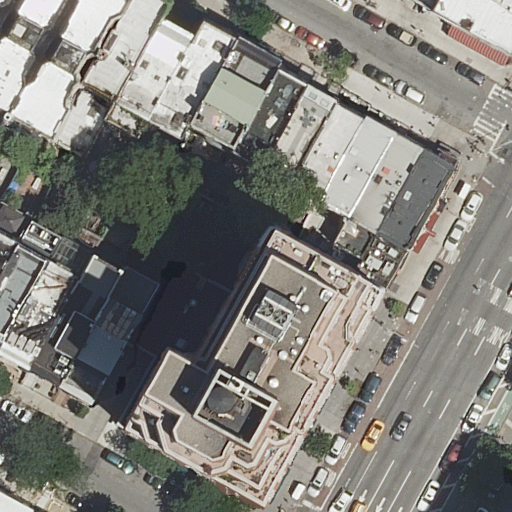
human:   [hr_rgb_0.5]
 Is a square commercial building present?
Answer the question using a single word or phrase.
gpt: no

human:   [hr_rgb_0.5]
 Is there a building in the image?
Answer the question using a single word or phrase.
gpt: yes

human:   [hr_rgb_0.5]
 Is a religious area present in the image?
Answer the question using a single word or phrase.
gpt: no

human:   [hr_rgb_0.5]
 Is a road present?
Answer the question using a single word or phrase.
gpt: yes

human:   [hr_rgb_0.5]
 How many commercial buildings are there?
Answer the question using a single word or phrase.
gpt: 0

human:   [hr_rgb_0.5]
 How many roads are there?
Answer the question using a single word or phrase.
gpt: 6

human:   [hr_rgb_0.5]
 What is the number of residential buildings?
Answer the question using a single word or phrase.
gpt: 23

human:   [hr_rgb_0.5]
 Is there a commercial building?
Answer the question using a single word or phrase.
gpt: no

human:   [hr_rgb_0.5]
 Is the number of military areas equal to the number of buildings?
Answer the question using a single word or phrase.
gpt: no

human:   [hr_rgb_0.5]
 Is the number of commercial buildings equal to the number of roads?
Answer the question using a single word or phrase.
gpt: no

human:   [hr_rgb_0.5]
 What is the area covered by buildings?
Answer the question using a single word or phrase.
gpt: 4429m2

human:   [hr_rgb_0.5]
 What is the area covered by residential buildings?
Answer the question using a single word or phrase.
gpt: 4429m2

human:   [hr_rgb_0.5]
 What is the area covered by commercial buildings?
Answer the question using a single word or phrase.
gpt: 0m2

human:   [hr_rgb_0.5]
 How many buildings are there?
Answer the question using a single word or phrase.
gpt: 23

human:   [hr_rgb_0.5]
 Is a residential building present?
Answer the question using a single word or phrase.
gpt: yes

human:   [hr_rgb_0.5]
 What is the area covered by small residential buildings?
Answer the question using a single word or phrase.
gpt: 194m2

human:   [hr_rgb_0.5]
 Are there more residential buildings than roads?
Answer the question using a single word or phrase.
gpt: yes

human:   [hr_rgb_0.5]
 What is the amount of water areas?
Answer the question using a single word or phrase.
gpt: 0

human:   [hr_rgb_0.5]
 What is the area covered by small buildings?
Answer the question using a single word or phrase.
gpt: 194m2

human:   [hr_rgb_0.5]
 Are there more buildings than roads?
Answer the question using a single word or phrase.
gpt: yes

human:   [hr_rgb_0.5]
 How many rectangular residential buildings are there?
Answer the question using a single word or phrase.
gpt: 18

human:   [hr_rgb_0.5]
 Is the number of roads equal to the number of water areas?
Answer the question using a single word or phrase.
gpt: no

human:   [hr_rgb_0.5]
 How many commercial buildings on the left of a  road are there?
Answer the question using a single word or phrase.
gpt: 0

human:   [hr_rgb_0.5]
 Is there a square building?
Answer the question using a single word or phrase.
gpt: no

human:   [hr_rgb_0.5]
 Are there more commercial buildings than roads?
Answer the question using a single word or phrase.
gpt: no

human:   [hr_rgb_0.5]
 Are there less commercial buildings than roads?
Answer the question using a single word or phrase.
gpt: yes

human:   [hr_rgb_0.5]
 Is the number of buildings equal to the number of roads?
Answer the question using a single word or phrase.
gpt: no

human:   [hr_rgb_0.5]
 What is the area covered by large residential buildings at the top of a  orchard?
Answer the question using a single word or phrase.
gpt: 0m2

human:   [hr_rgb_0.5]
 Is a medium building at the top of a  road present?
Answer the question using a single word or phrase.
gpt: yes

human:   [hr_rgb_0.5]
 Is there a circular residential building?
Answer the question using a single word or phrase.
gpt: no

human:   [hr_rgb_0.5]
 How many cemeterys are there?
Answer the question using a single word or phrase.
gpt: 0

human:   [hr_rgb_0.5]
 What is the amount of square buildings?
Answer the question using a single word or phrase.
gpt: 0

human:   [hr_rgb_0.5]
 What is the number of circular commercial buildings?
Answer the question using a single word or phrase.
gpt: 0

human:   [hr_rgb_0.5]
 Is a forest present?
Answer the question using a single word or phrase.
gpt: no

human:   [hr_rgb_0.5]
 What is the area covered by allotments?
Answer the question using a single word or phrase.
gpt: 0m2

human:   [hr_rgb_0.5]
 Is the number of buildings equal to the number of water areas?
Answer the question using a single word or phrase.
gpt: no

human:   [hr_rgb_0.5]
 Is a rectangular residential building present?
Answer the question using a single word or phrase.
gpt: yes

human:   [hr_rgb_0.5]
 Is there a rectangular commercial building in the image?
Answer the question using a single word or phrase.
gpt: no

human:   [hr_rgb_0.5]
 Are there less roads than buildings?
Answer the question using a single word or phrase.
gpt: yes

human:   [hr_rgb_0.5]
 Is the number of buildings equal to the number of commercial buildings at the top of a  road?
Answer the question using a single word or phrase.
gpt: no

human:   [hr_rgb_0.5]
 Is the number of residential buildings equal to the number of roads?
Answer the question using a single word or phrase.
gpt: no

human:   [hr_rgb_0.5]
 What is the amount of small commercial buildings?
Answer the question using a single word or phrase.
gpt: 0

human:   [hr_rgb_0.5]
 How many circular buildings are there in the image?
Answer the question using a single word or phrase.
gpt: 0

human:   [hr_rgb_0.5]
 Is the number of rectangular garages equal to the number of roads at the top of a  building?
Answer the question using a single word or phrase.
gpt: no

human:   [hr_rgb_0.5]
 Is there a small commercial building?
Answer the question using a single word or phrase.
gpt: no

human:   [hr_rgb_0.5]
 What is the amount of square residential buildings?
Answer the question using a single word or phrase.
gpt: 0

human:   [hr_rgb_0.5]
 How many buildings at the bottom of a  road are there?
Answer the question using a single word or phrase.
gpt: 14

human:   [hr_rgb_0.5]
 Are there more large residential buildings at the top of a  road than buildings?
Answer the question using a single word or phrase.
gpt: no

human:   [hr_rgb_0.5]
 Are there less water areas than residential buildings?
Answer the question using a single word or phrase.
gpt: yes

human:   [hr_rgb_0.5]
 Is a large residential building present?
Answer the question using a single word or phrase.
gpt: yes

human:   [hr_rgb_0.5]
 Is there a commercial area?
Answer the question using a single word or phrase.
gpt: no

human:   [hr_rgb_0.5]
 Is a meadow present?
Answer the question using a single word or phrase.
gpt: no

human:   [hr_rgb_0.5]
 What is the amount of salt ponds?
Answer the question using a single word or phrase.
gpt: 0

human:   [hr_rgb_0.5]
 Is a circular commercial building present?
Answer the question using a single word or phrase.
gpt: no

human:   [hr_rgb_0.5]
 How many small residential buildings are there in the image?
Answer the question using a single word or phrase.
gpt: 6

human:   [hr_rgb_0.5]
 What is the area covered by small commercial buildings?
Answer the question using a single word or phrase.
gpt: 0m2

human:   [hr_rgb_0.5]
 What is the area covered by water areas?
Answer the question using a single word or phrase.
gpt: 0m2

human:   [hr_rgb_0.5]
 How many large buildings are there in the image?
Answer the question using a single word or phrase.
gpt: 1

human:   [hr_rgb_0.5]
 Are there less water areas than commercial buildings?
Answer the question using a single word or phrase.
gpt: no

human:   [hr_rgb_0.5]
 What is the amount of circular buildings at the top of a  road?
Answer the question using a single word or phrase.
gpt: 0

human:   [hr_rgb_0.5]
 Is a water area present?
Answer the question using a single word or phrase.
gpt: no

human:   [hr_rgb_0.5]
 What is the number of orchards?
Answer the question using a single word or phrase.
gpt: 0

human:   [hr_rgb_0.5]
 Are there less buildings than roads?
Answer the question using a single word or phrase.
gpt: no

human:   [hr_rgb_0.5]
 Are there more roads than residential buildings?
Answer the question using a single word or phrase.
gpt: no